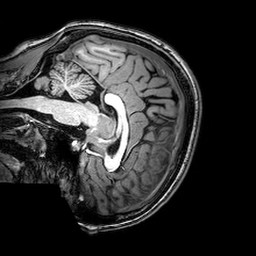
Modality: T1w
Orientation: sagittal
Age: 19
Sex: female
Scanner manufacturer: philips
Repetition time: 0.00821 s
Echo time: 0.00376 s